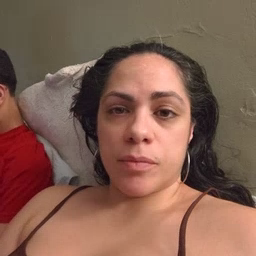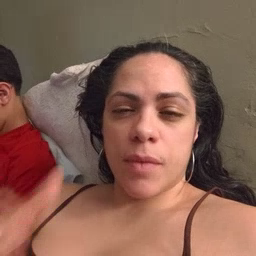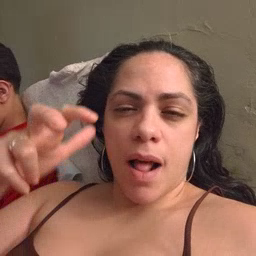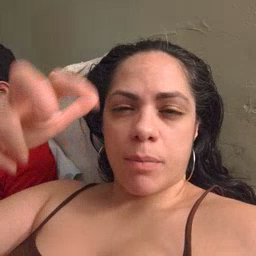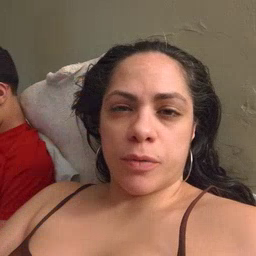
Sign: helicopter